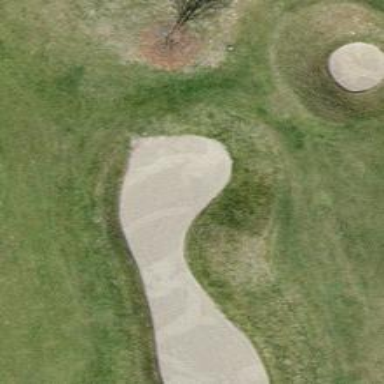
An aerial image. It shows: Golf bunker filled with sandy terrain.